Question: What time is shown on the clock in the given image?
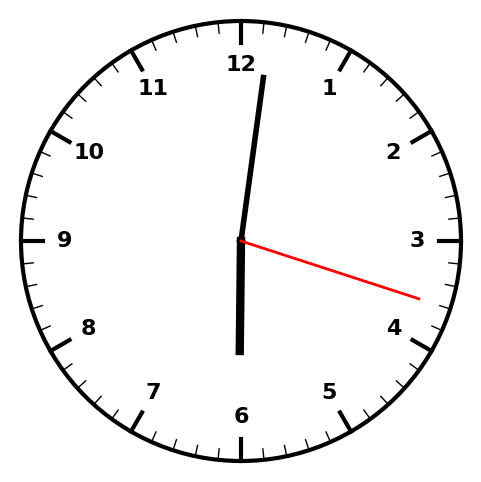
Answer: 06:01:18